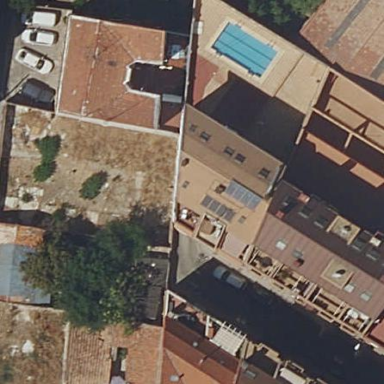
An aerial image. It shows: Image showing building with apartments.